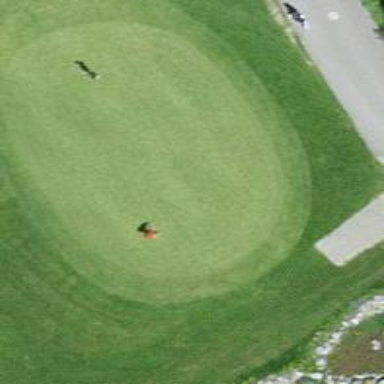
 ideal for leisure and sports activities."